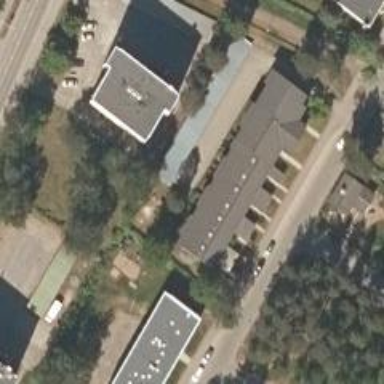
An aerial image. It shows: Terrace building with gabled roof.